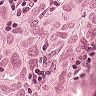
Metastatic tissue present: yes